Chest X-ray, PA view. Patient: 46 years old, sex M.
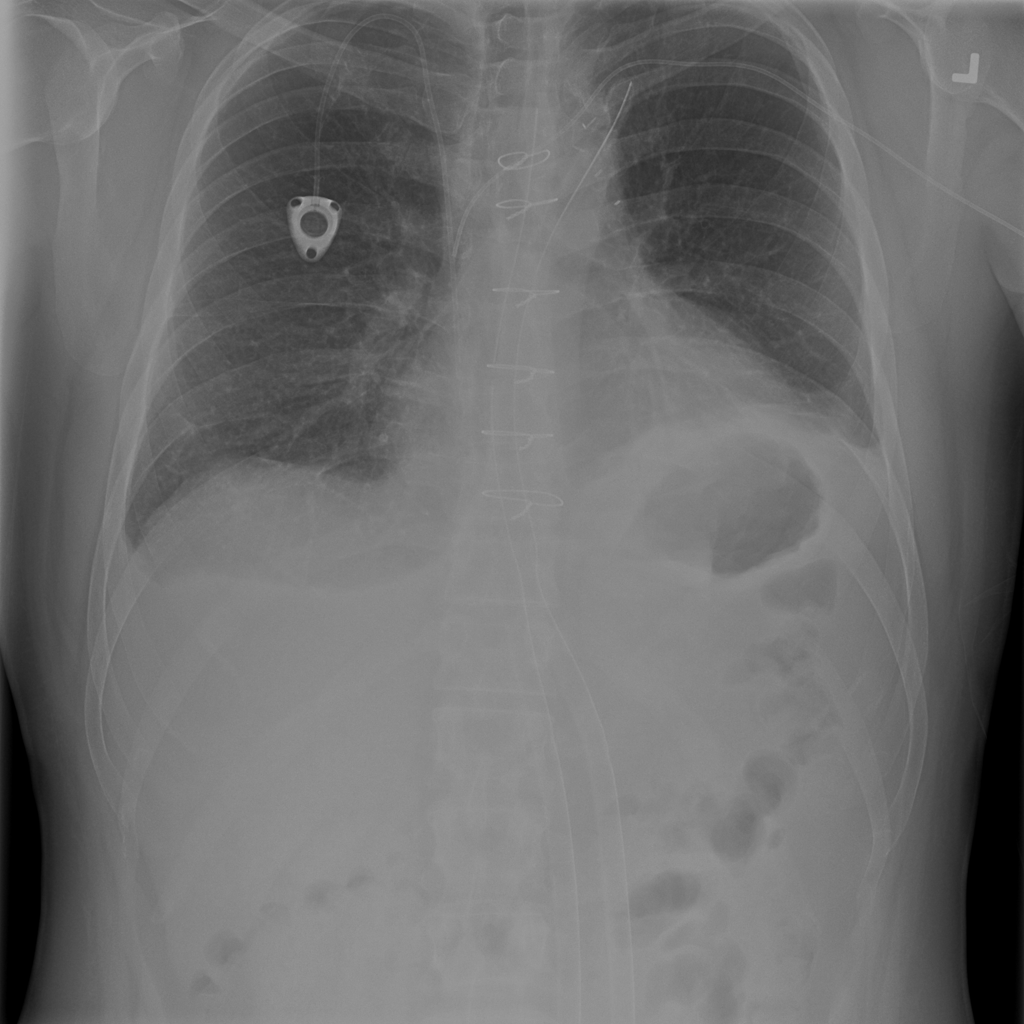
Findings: Atelectasis, Effusion, Infiltration